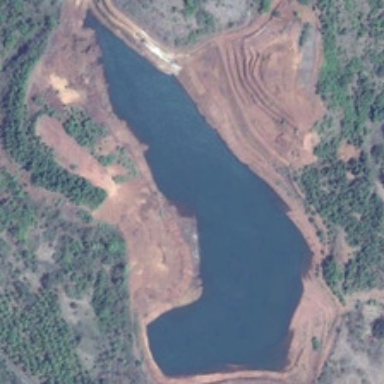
There is a pond located in a bare ground with some trees scattered around .